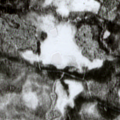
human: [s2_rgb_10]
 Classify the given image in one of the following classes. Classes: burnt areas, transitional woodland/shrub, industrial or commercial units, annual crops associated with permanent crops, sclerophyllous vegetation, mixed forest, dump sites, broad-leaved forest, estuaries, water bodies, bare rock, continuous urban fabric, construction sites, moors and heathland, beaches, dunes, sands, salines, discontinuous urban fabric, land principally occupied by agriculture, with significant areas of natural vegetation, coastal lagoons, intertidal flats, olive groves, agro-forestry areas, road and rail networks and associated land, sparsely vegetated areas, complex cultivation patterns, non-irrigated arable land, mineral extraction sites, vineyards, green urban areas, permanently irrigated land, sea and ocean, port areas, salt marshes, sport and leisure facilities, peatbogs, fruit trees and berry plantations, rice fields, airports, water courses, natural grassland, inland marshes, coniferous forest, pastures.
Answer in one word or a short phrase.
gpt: coniferous forest, transitional woodland/shrub